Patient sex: M
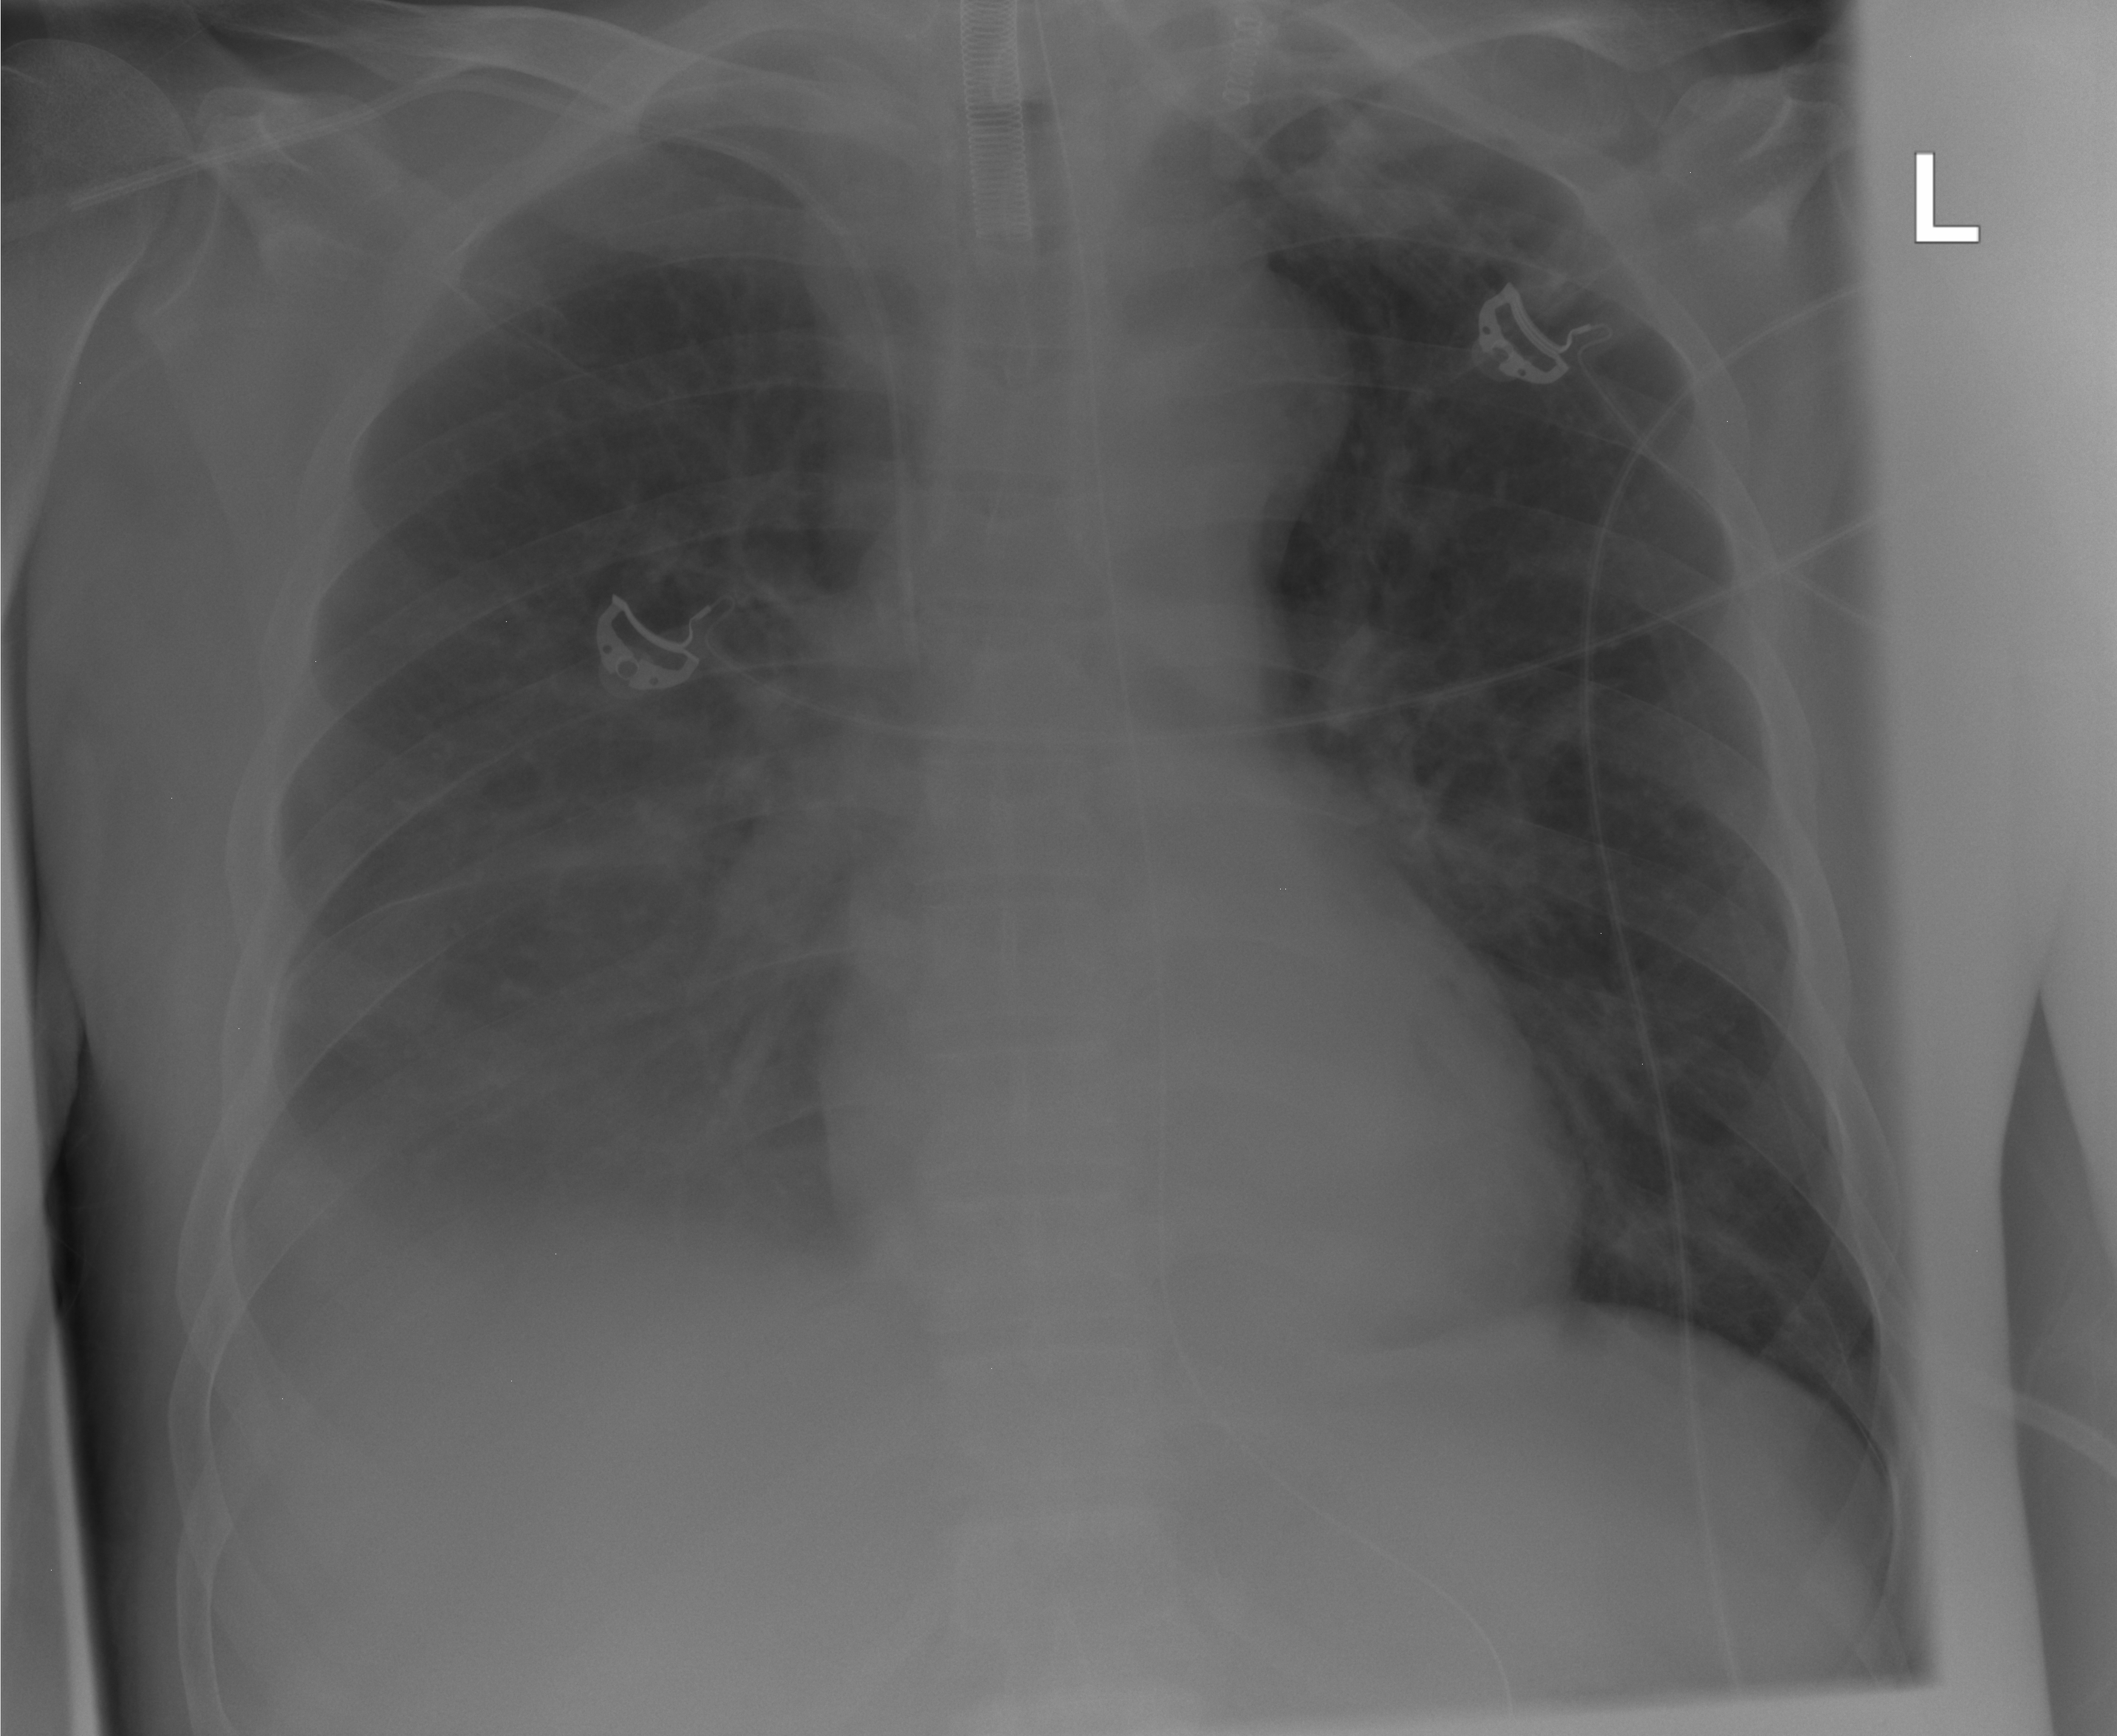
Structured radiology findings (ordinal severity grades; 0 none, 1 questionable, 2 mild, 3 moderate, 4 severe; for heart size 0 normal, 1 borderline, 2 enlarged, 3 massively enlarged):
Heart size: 0
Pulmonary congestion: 0
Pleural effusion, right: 3
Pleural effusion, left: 0
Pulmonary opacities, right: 1
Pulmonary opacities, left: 0
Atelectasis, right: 2
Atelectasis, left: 0